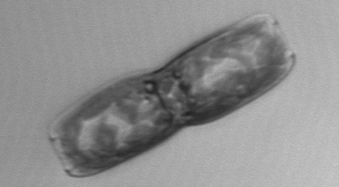
Label: pennate_morphotype1